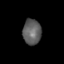
Tissue: skin
Cell type: Epithelial cells
Senescence score: 0.2737
Nuclear area (px): 456
Mean DAPI intensity: 94.579